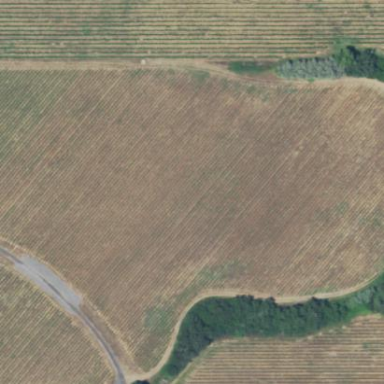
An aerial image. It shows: Vineyard where grapes are grown.